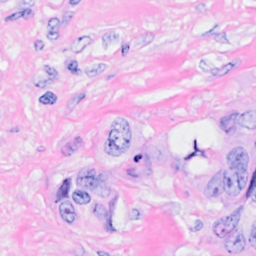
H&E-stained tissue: Breast